Question: Here is the code I am having an issue with. I am simply trying to input the value "0" into column G when the value in the corresponding row in column B is Deuterium. The debugger tells me my error lies with the line containing the If statement.
'''
For i = 3 To 30
If Worksheets("Master PEC").Cells(i, 2) = "Deuterium" Then
Worksheets("Master PEC").Cells(i, 7).Value = 0
End If
Next
'''
screenshot:

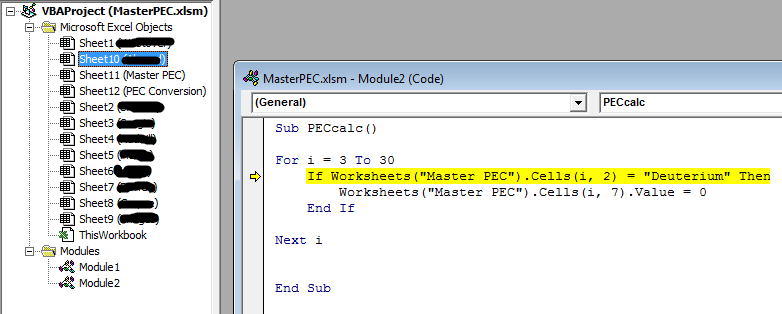
Answer: You cannot equate an error with a string.
You will need to add a check to not test the errors.
'''
For i = 3 To 30
If Not IsError(Worksheets("Master PEC").Cells(i, 2)) Then
If Worksheets("Master PEC").Cells(i, 2) = "Deuterium" Then
Worksheets("Master PEC").Cells(i, 7).Value = 0
End IF
End If
Next
'''